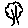
Label: tree